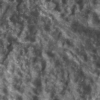
Label: not_dusty